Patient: sex M, age 37
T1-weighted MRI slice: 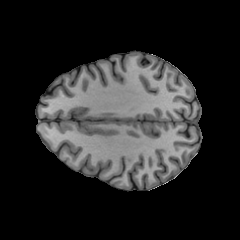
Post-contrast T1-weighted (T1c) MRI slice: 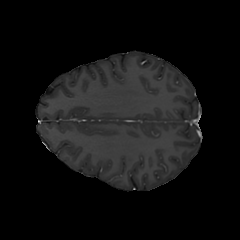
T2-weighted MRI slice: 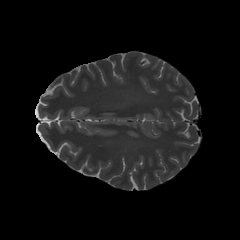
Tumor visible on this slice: no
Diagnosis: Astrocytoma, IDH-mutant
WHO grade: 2